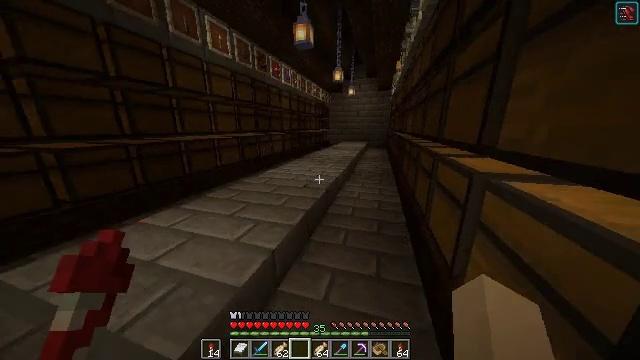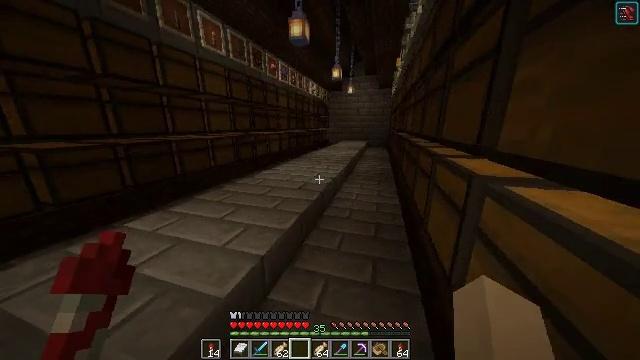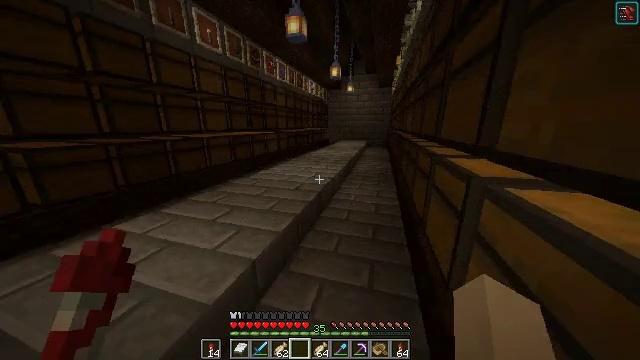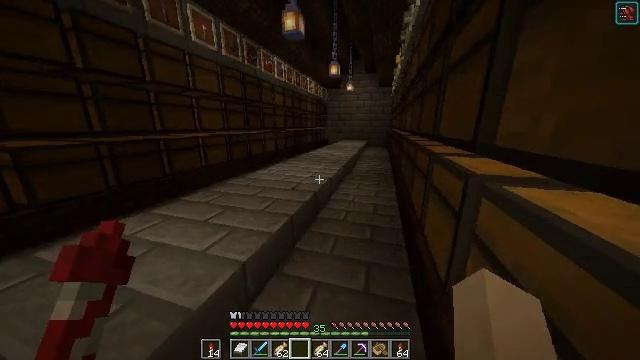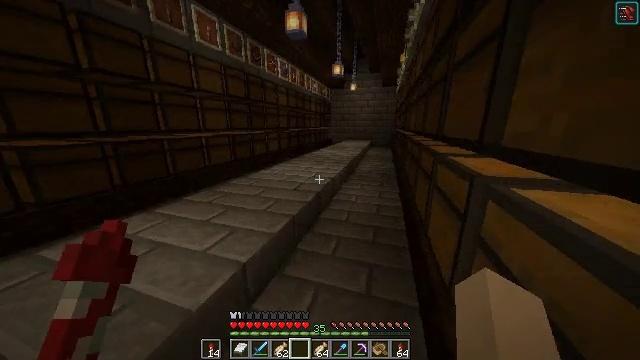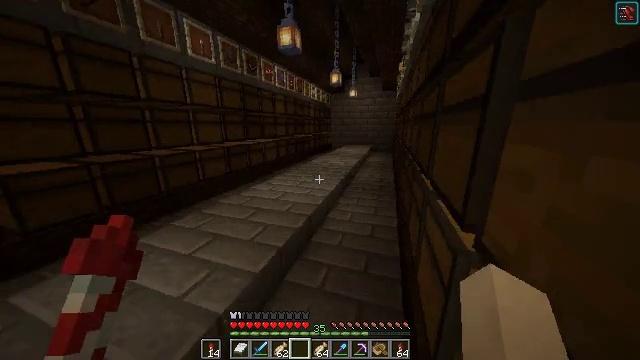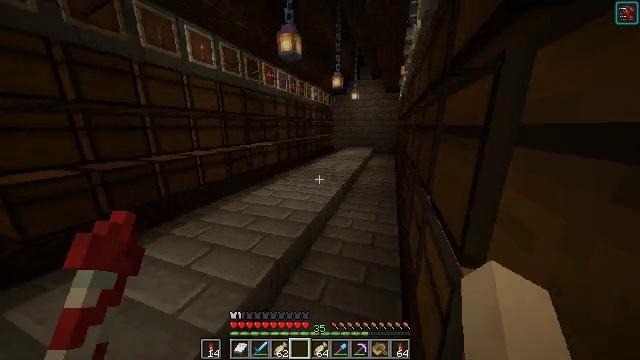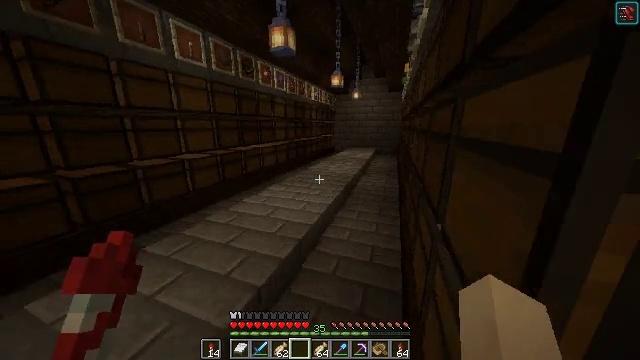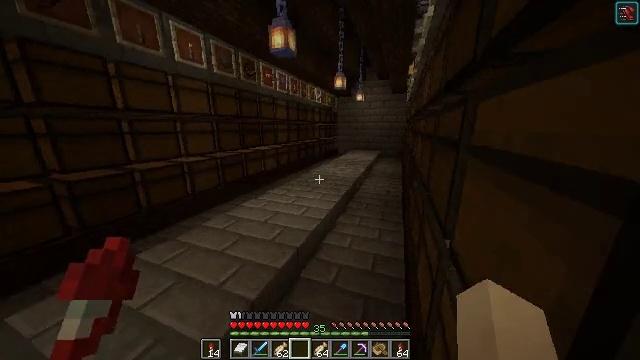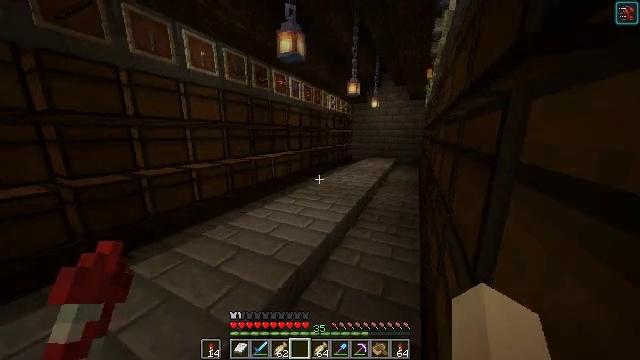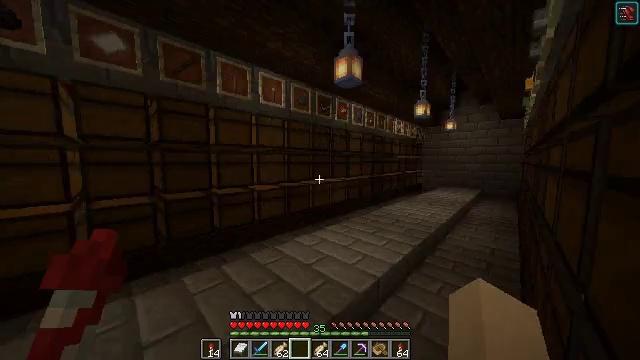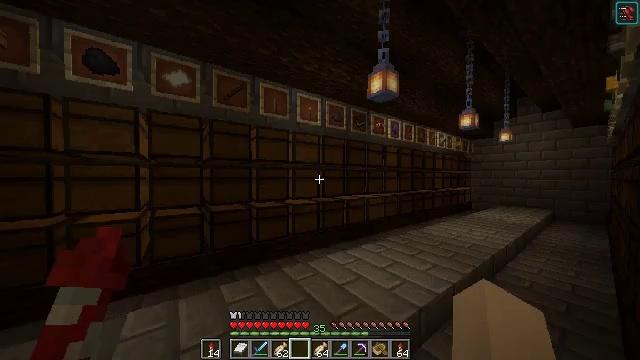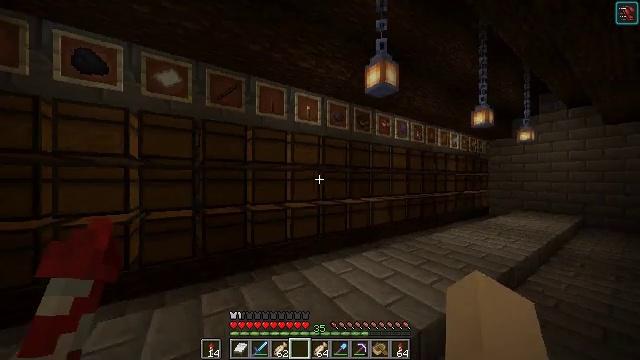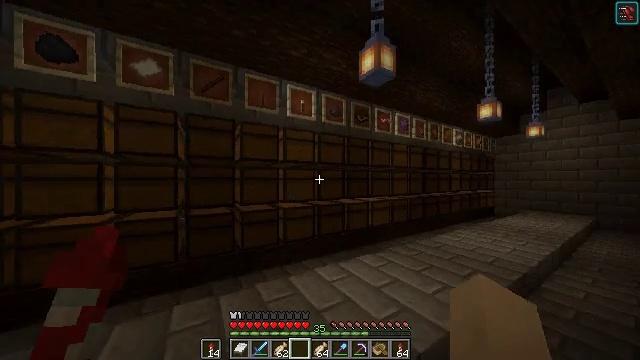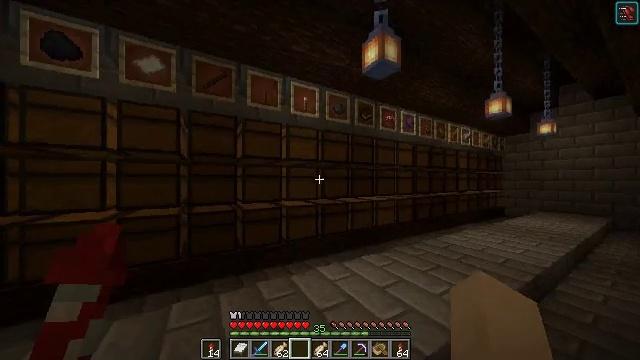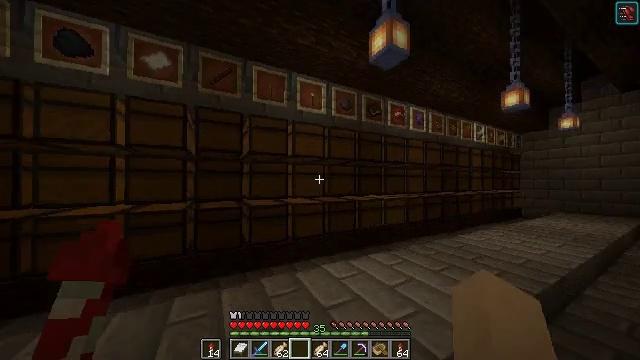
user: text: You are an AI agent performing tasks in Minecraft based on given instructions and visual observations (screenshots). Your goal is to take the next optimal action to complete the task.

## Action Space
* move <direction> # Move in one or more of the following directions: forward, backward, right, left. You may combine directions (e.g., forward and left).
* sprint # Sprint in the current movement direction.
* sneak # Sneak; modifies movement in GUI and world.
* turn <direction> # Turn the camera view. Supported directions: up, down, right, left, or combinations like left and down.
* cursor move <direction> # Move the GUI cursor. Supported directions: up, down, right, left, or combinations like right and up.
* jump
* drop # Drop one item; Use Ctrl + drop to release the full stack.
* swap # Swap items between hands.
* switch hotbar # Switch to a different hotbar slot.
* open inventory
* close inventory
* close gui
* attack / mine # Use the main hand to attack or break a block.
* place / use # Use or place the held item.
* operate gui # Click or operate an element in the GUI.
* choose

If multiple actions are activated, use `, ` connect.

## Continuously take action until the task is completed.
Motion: motion action
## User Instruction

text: To obtain a map, craft it using the right materials on a crafting table.
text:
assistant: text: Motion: no_op
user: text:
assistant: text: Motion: no_op
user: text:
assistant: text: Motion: no_op
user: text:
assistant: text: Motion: move forward and move right, turn left
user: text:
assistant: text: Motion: move forward and move right
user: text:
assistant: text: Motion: move forward and move right
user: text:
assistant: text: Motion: move forward and move right
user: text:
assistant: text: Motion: move forward and move right, turn left
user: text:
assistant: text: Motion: move forward and move right, turn left and up
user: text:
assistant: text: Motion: move forward and move right, turn left and up
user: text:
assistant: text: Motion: move forward and move right, turn left and up
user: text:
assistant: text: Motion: move forward and move right, turn left
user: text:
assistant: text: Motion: move forward
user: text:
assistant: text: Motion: move forward, turn left
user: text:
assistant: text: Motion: move forward, turn left
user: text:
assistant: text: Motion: move forward, turn left
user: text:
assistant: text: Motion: move forward, turn left
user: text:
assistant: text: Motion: move forward, turn left
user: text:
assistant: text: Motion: move forward and move left, turn left and down
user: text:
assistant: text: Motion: move forward and move left, turn down
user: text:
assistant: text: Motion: move forward and move left, turn right and down
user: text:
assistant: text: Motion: move forward and move left, turn right and down
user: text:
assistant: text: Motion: move forward, turn right and down
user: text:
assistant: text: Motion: turn right and down
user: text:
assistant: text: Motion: no_op
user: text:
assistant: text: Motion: no_op
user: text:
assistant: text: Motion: turn down
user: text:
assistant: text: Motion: use / place
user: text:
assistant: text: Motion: use / place
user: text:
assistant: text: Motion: no_op